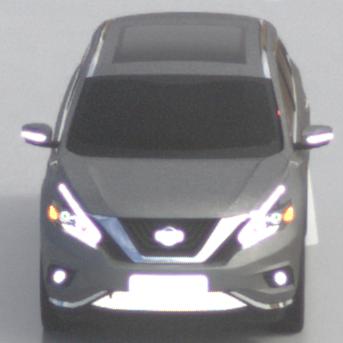
Make: Nissan
Model: Murano
Detailed model: Gen. 3 Z52
Model produced from: 2015
Doors: 5
Color: gray
Road condition: wet road
Daytime: midday
Contrast: medium contrast